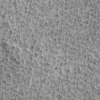
Label: not_dusty